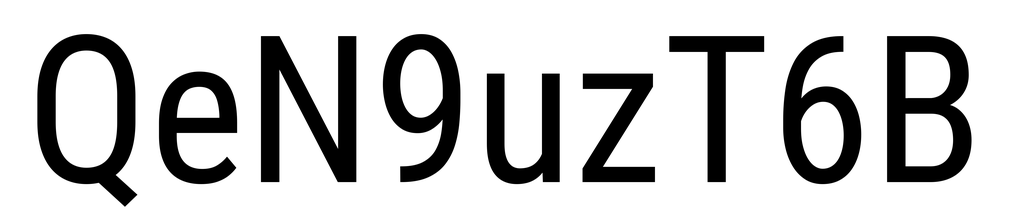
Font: Roboto_Condensed_Regular